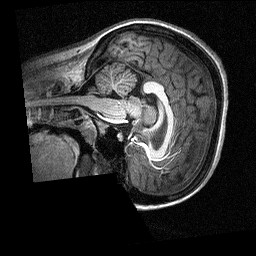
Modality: T1w
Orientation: sagittal